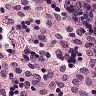
Metastatic tissue present: no